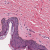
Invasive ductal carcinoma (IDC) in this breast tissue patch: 0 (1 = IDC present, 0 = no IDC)